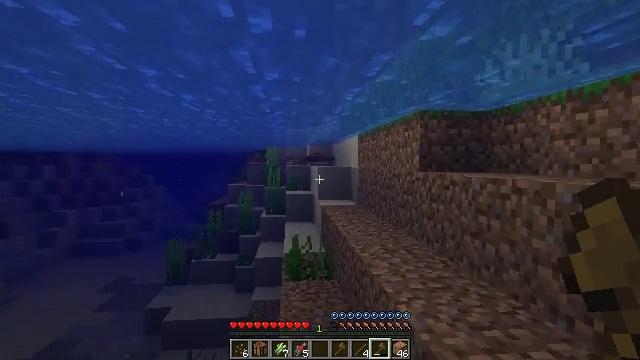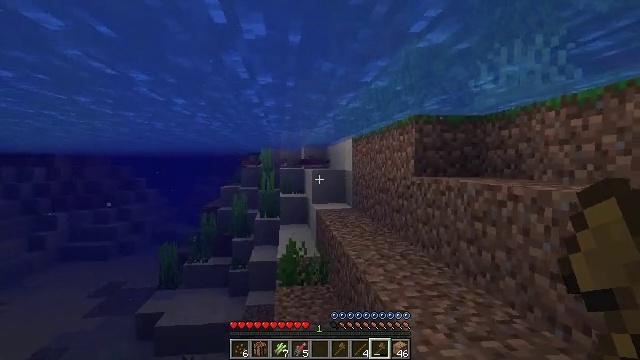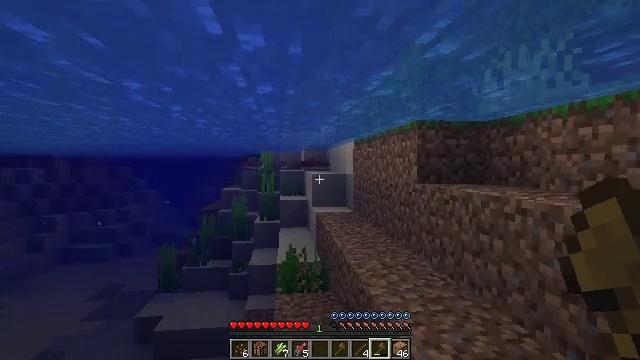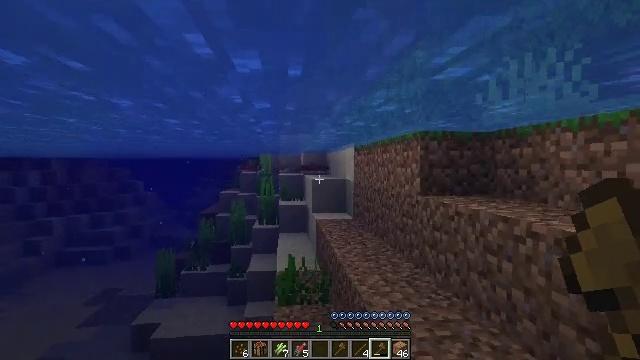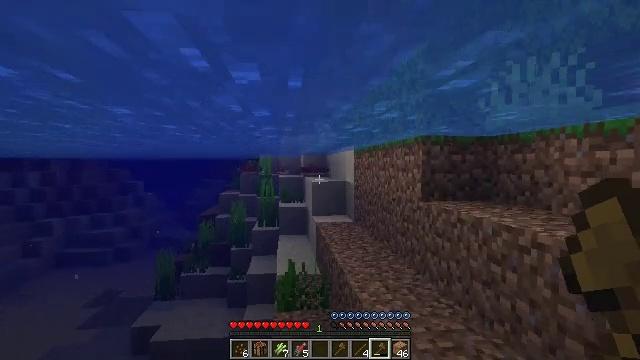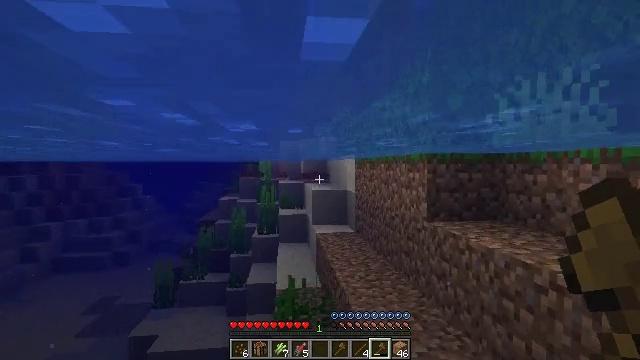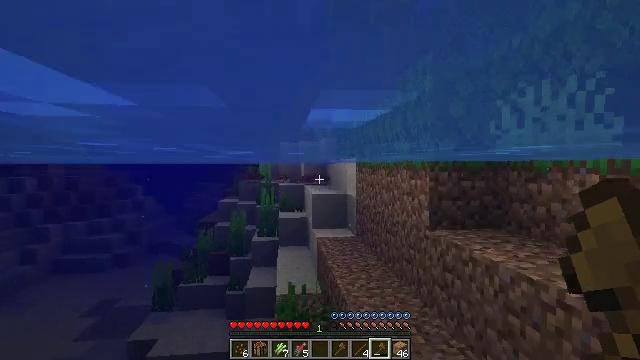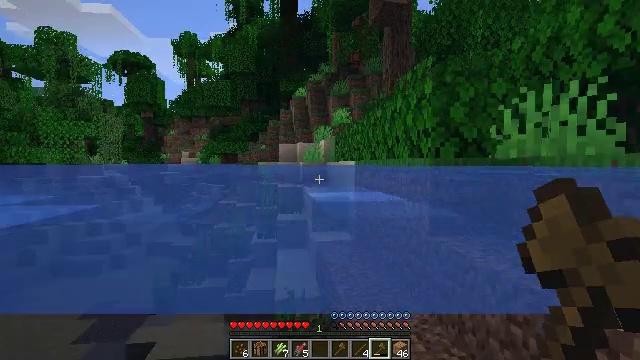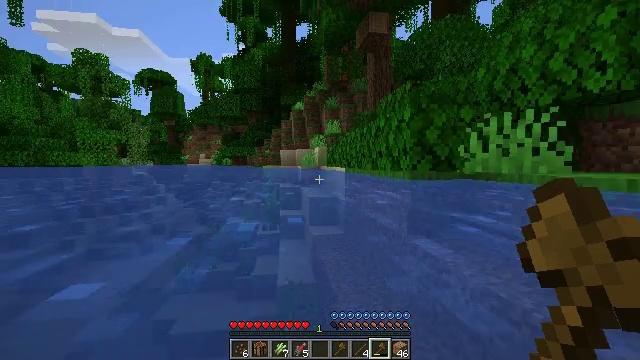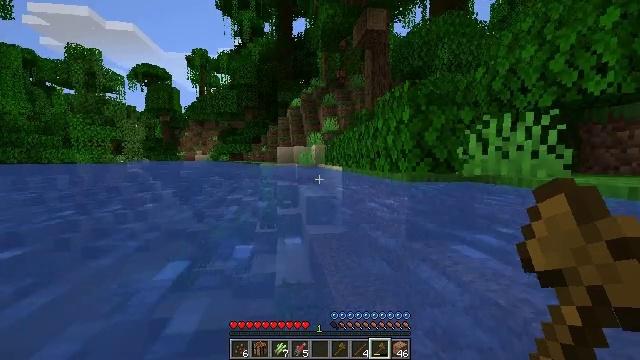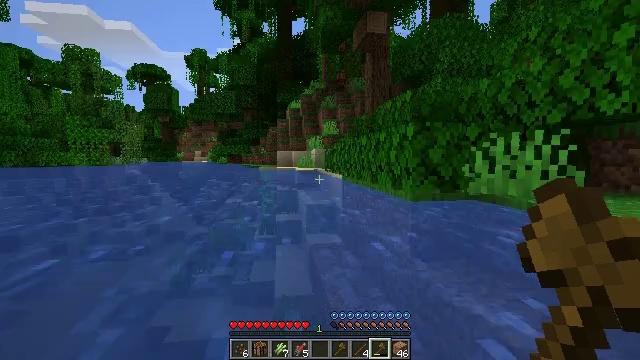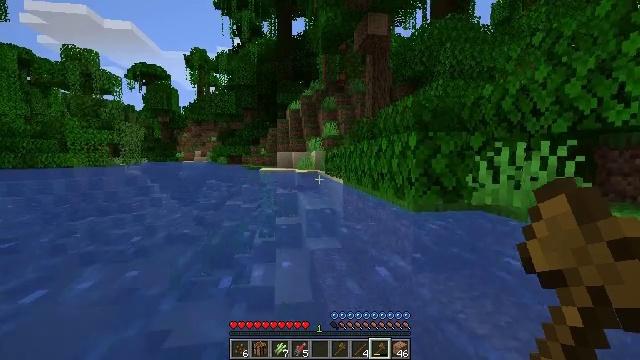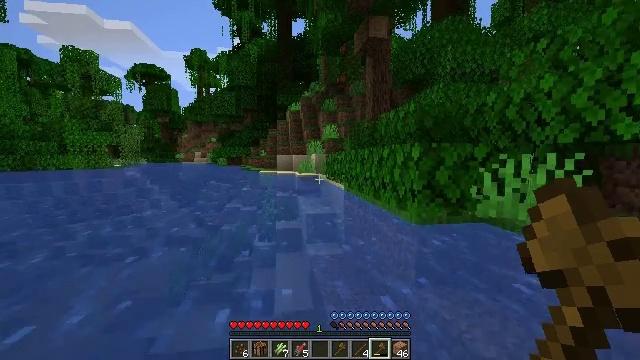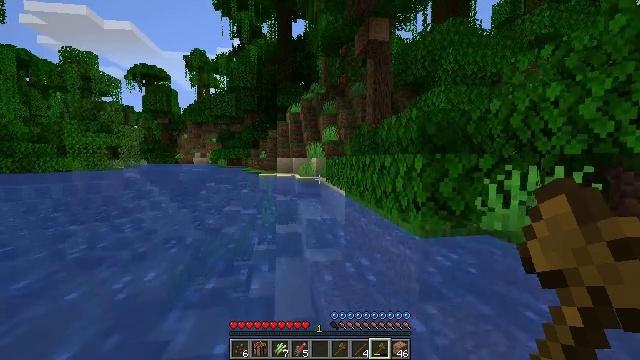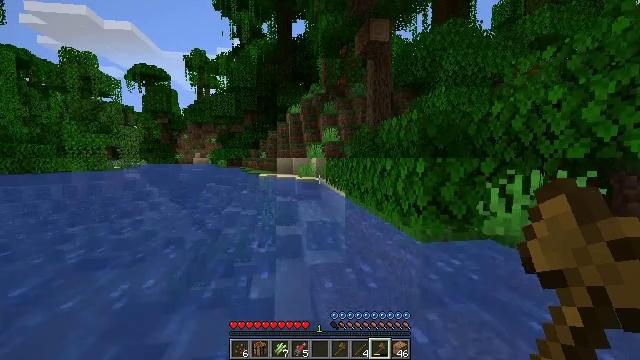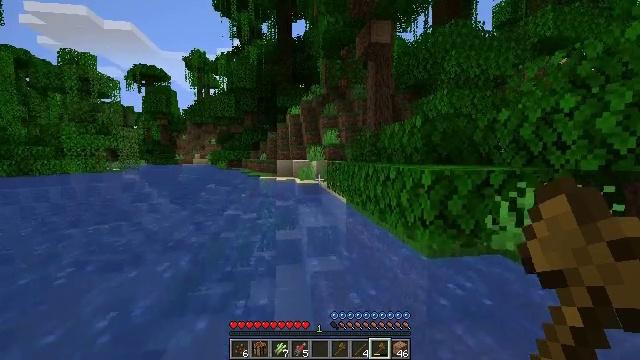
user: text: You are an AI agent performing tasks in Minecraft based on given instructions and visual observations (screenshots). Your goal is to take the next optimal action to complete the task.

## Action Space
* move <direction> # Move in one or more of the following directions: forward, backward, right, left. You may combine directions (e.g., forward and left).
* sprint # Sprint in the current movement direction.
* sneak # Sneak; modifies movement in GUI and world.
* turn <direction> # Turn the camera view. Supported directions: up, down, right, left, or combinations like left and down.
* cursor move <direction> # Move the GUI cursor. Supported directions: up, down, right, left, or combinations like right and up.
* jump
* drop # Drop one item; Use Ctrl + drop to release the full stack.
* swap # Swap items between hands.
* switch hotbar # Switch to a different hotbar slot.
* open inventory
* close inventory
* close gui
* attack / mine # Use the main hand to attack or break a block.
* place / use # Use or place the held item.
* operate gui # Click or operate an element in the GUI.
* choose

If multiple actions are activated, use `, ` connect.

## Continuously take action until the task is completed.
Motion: motion action
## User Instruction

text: Kill aquatic mobs.
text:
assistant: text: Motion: move forward, turn right, jump
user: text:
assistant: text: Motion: move forward, jump
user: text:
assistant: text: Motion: move forward, jump
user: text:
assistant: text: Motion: move forward, jump
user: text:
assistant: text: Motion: move forward, jump
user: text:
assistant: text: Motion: move forward, jump
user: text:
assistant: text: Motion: move forward, jump
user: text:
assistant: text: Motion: move forward, turn right, jump
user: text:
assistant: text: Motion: move forward, jump
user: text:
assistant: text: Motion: move forward, jump
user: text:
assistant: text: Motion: move forward, jump
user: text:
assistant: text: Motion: move forward, jump
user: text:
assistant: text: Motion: move forward
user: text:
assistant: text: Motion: move forward
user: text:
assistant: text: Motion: move forward
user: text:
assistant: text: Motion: move forward
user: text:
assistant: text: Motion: move forward
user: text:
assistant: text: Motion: move forward
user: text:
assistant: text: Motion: move forward
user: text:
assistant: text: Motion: move forward
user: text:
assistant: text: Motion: move forward
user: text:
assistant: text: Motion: move forward
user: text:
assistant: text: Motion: move forward
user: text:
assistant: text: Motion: move forward
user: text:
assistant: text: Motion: move forward
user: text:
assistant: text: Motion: move forward
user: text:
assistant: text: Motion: move forward
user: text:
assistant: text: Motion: move forward
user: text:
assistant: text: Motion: move forward
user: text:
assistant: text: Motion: move forward and move right